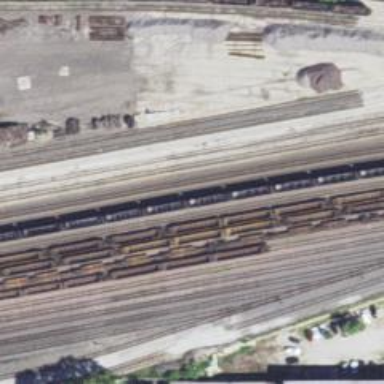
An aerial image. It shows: Railway track.